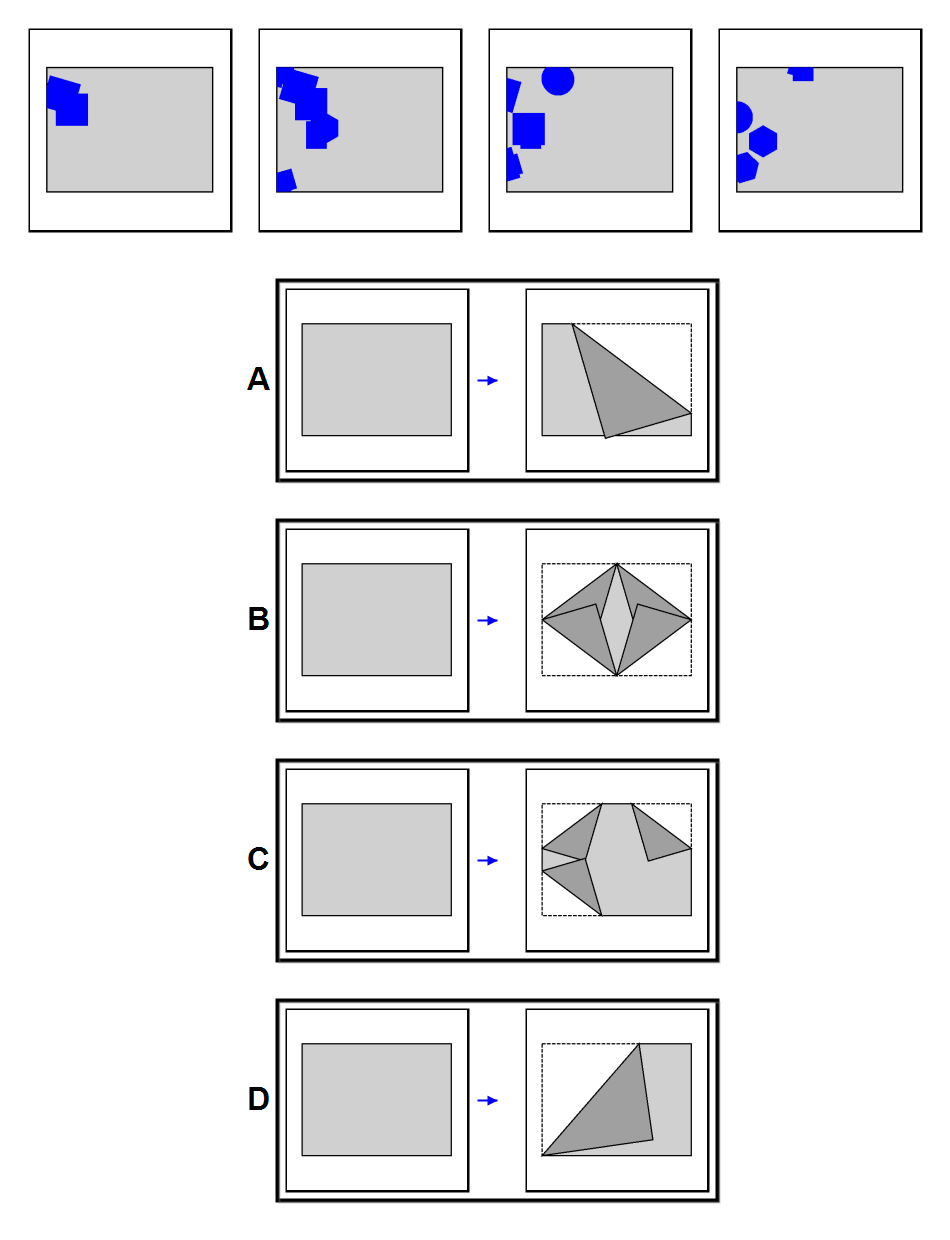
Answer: C